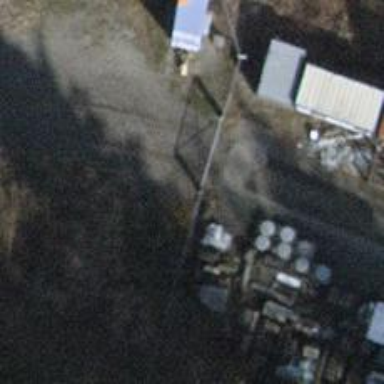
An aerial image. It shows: Gate.